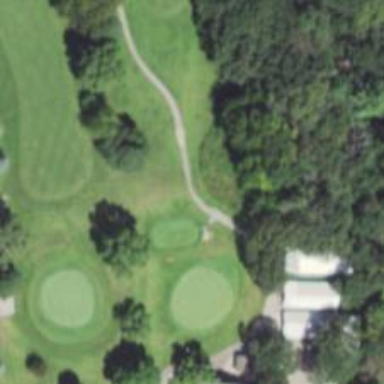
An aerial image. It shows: Pathway for golfing.